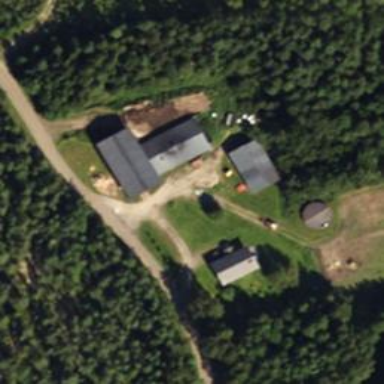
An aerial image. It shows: Farmyard area.